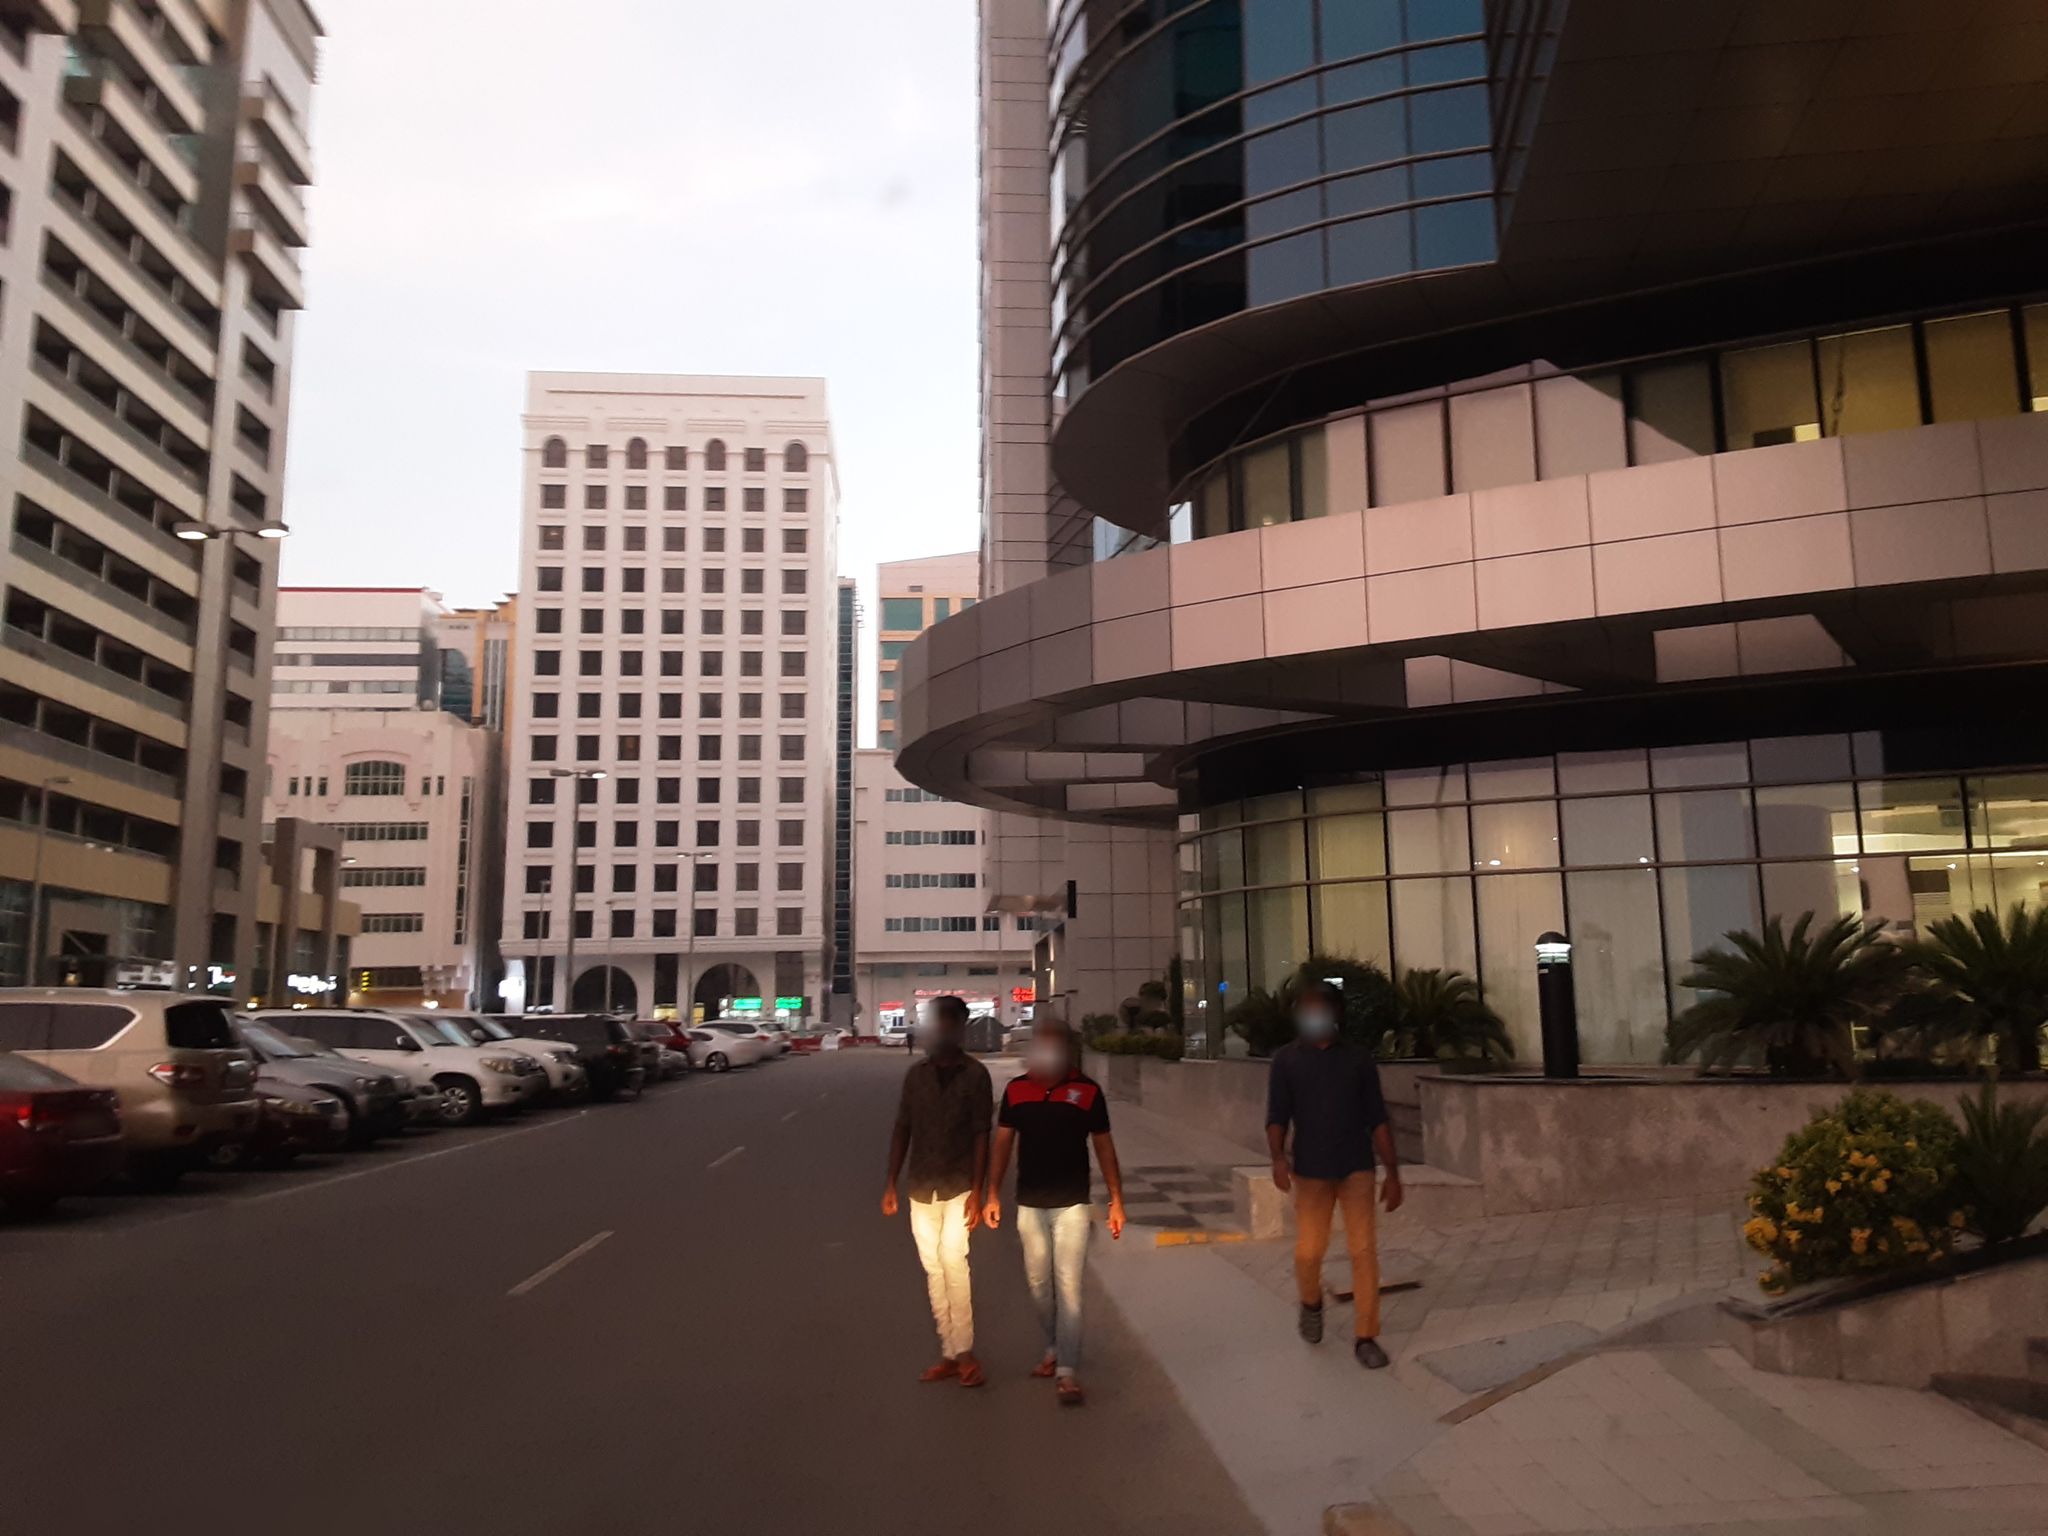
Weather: clear
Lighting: day
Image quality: good
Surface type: driving surface
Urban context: urban centre
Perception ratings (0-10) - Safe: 2.65, Lively: 9.69, Beautiful: 5.85, Boring: 0.68, Depressing: 3.22, Wealthy: 6.76